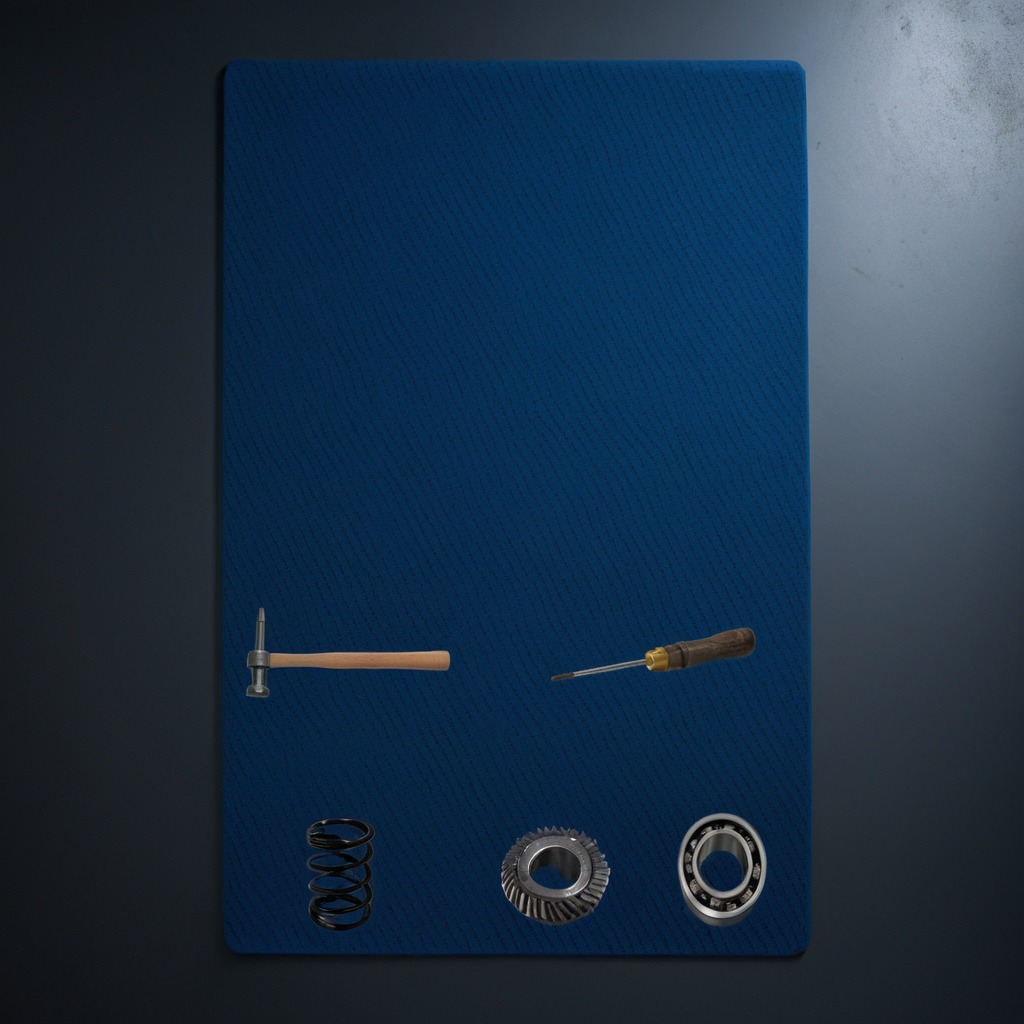
A ball bearing, a gear with teeth, a hammer, a coiled metal spring, and a screwdriver are lying on the tabletop.